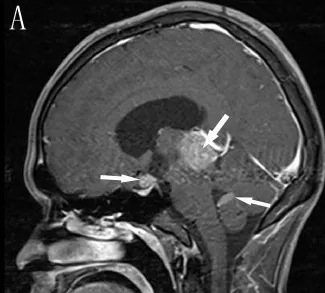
Enhanced Brain MRI before and after Radiotherapy. (A) Sagittal contrast-enhanced T1-weighted MR image revealing three masses in the pineal, suprasellar region and fourth ventricle(arrows).
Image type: radiology (mri)